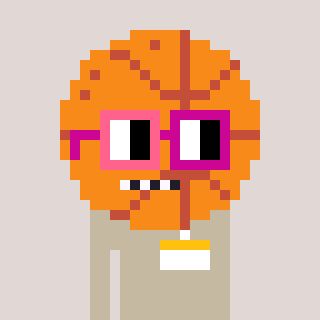
a pixel art character with square pink and red glasses, a basketball-shaped head and a bege-colored body on a warm background